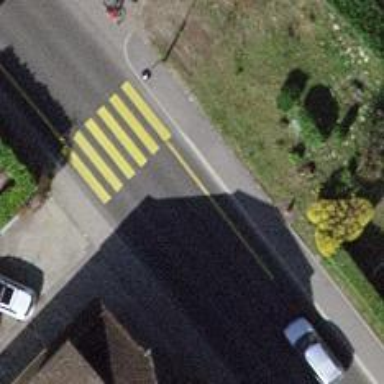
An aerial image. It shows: Zebra crossing on the road.